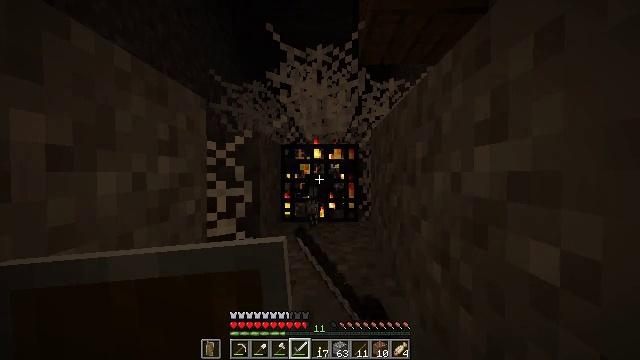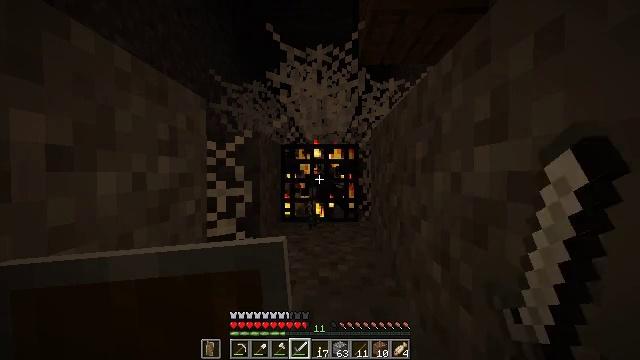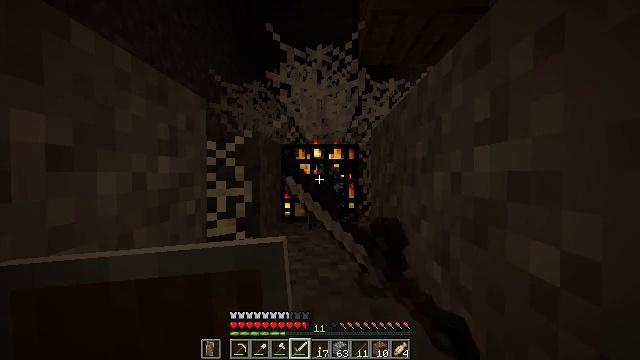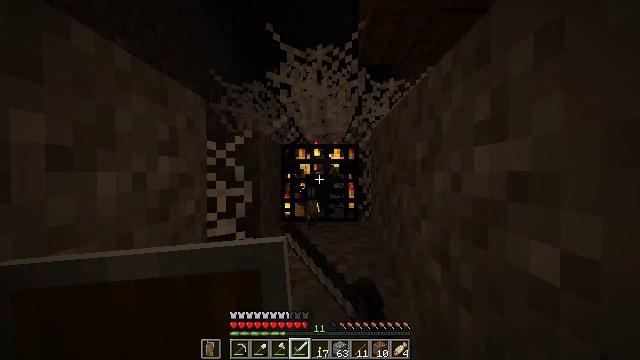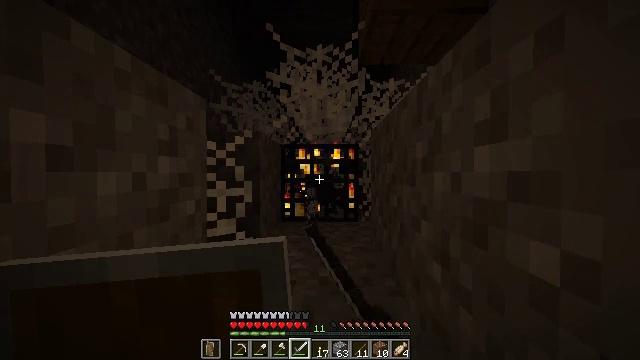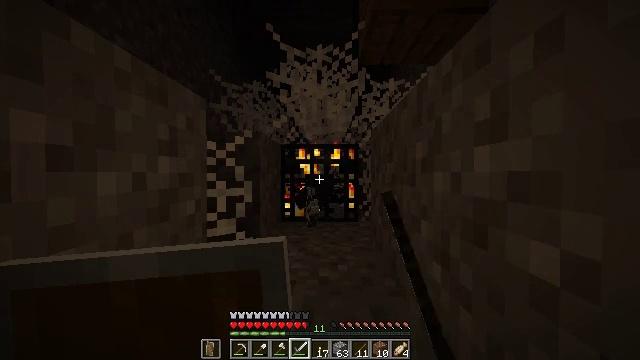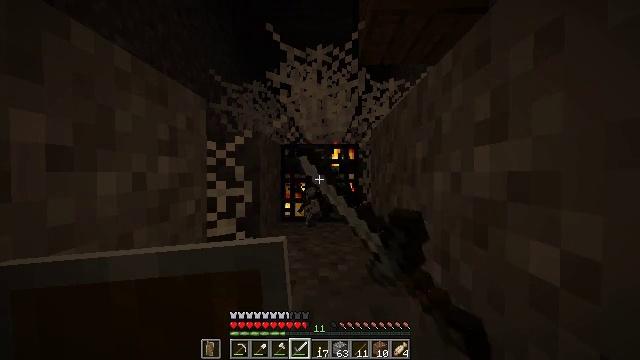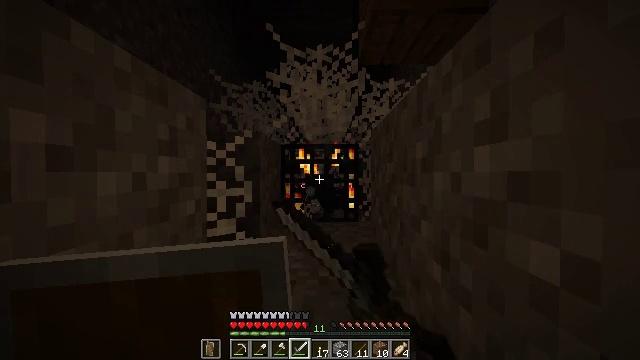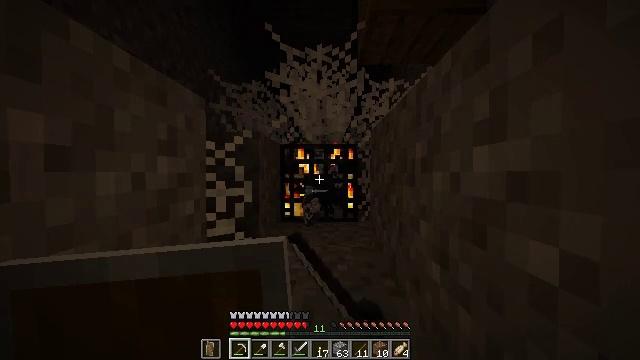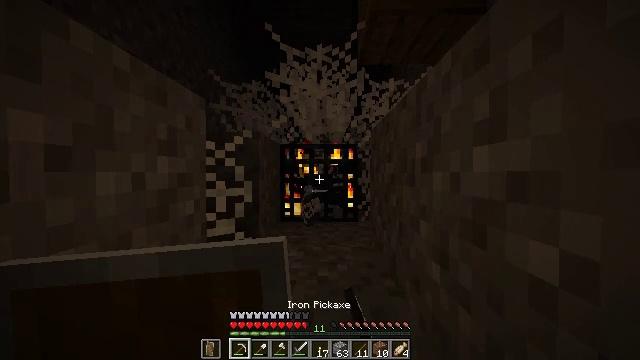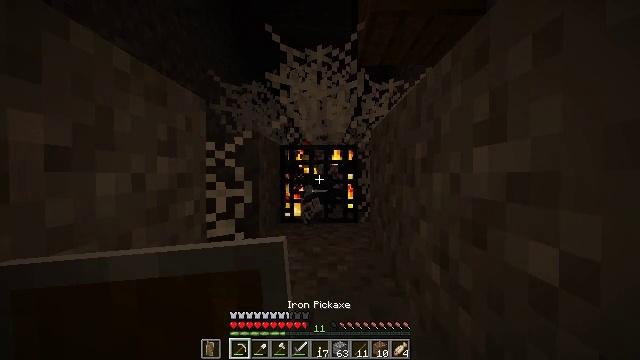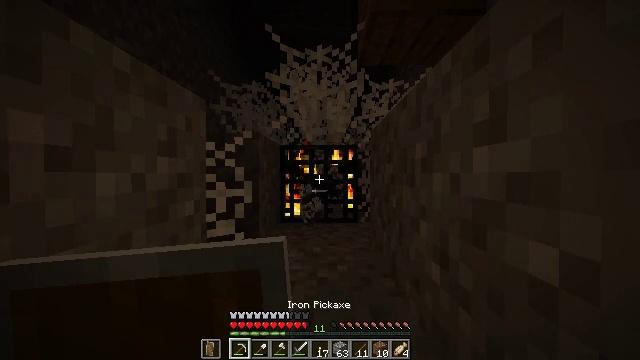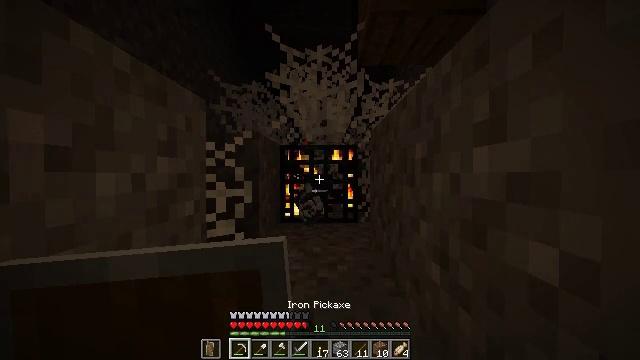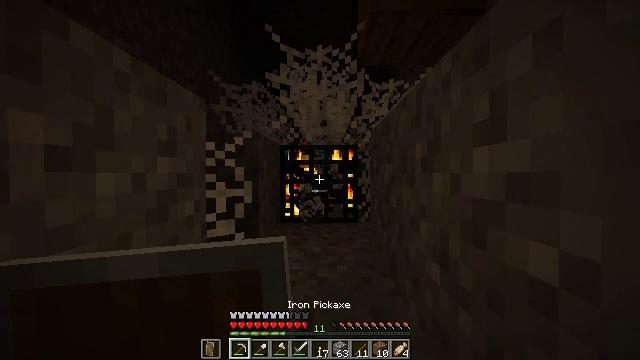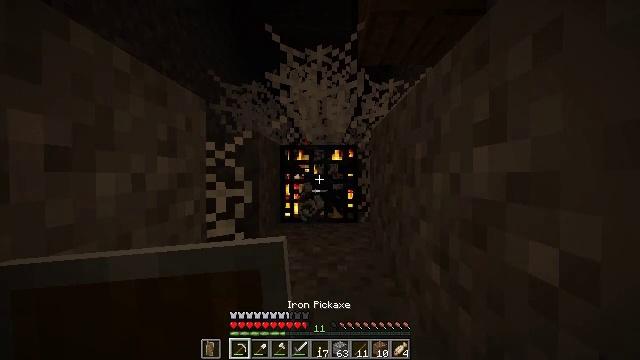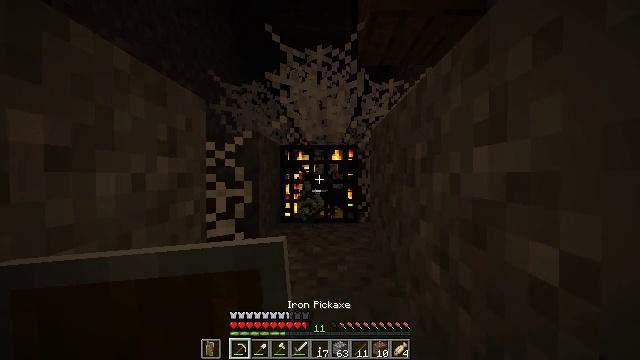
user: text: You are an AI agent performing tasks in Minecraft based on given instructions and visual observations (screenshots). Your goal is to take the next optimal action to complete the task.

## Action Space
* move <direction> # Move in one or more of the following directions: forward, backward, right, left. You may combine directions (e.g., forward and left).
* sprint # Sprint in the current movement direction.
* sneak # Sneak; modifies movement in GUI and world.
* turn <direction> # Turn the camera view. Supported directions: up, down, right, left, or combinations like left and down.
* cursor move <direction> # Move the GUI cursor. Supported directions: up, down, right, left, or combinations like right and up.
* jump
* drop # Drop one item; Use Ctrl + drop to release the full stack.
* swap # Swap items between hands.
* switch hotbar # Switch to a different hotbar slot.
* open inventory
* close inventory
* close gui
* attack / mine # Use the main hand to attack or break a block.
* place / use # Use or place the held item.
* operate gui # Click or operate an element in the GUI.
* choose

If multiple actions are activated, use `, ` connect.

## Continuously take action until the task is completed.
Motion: motion action
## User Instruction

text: Collect the spawner block.
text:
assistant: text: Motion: attack / mine
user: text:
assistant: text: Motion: attack / mine
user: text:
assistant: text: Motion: attack / mine
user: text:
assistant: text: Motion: attack / mine
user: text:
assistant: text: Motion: attack / mine
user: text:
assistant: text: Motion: attack / mine
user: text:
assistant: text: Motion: attack / mine
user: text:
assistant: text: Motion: switch to hotbar 1
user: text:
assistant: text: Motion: switch to hotbar 1
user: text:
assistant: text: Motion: switch to hotbar 1
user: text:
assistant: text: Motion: attack / mine, switch to hotbar 1
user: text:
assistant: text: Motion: attack / mine
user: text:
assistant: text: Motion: attack / mine
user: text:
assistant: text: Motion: attack / mine
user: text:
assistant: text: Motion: attack / mine
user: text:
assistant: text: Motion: attack / mine
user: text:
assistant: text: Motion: attack / mine
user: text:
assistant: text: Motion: attack / mine
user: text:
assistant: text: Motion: attack / mine
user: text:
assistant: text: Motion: attack / mine
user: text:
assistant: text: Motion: attack / mine
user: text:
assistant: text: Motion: attack / mine
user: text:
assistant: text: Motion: attack / mine
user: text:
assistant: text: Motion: attack / mine
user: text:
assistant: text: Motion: attack / mine
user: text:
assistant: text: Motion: attack / mine
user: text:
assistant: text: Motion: attack / mine
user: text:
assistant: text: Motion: attack / mine
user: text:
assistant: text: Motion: attack / mine
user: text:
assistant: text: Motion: attack / mine